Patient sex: M
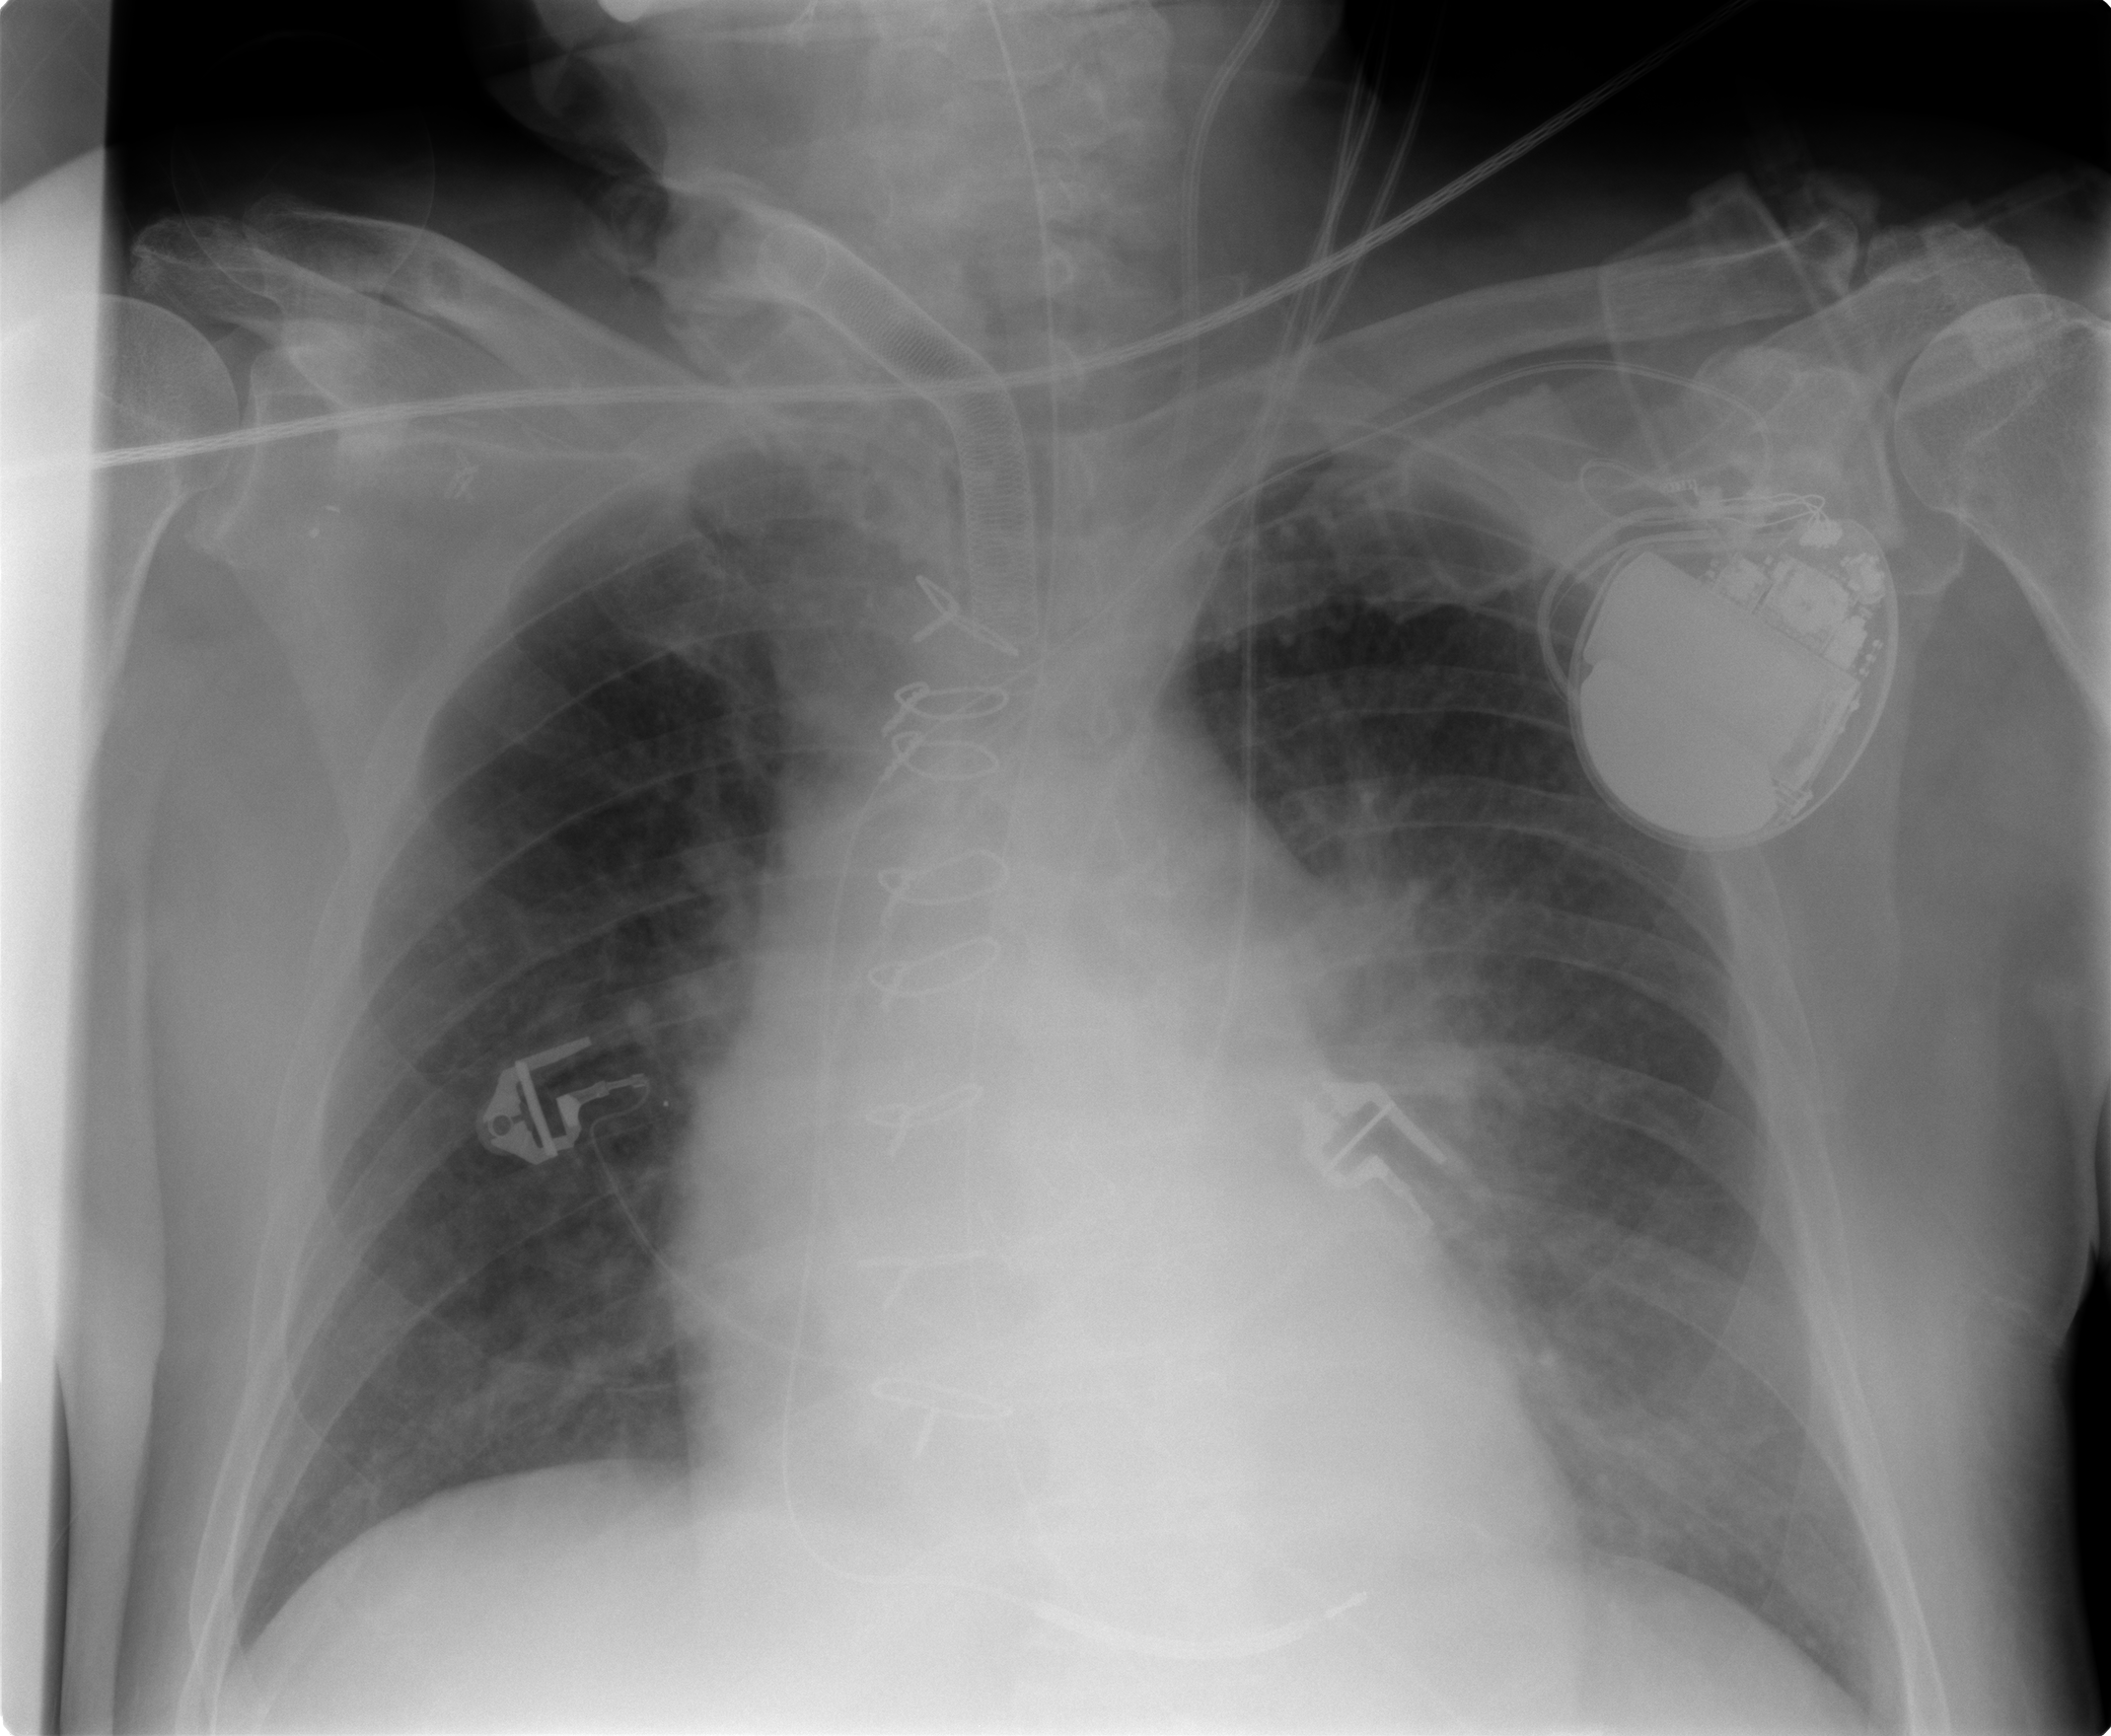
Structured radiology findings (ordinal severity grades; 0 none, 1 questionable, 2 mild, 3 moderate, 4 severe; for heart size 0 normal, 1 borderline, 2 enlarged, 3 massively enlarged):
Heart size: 2
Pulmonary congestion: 2
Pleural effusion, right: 0
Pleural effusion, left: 0
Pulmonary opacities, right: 2
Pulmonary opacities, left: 2
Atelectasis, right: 0
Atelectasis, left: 0